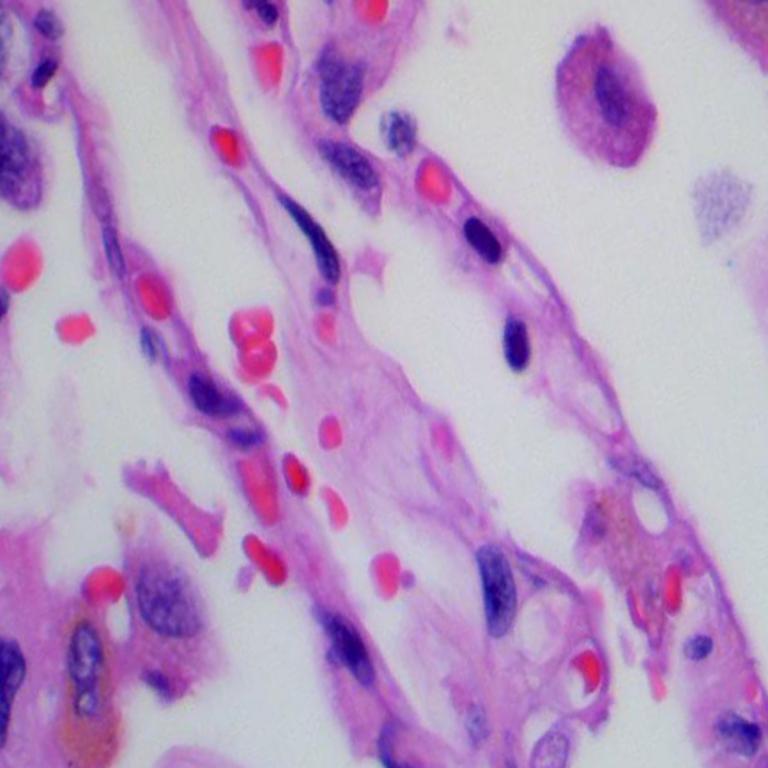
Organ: lung
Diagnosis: benign